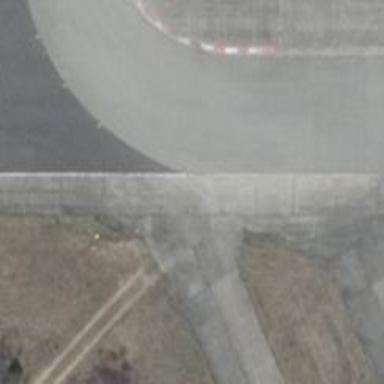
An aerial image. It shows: Raceway road.